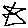
Label: star